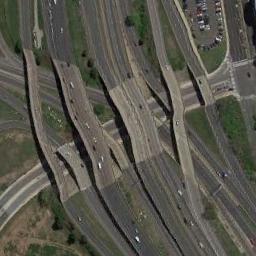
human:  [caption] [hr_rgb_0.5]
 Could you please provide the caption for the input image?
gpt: There are a lot of cars on the overpass .

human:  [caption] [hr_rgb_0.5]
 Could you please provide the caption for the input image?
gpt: The overpass is next to the grass and a parking lot .

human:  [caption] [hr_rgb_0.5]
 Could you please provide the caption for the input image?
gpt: The directional overpass is over the roads and lots of cars are driving on the roads and the overpass .

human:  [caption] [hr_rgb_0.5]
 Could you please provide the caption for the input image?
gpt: An overpass is above the road .

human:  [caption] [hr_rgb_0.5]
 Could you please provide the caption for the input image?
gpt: There are green lawns beside the overpass .